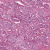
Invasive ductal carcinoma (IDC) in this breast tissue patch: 1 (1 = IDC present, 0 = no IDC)